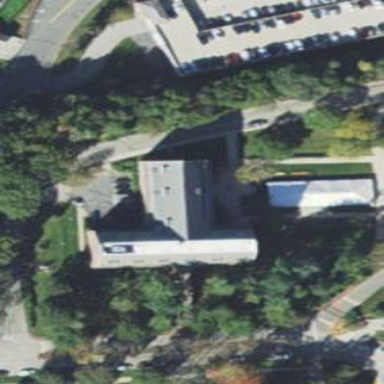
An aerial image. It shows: Building.